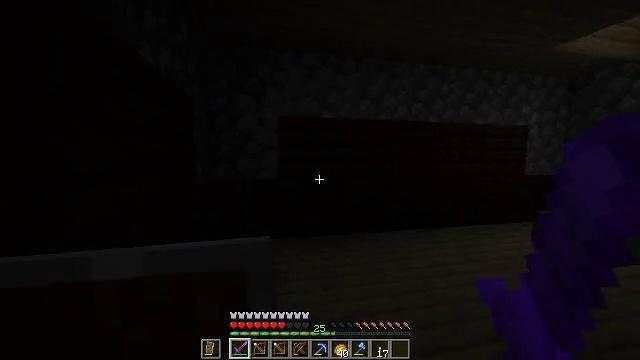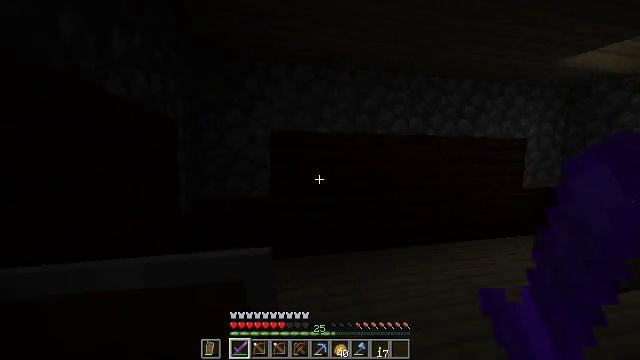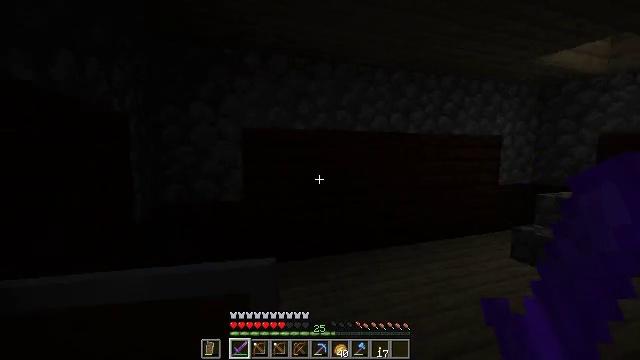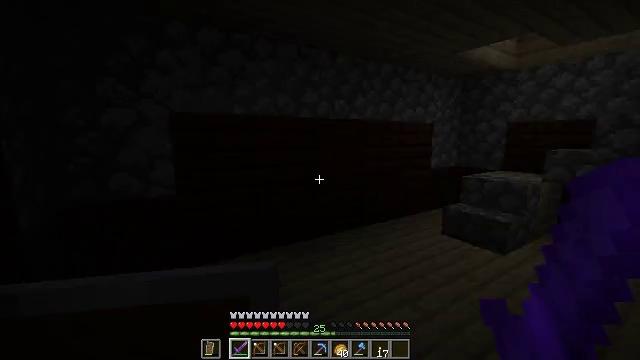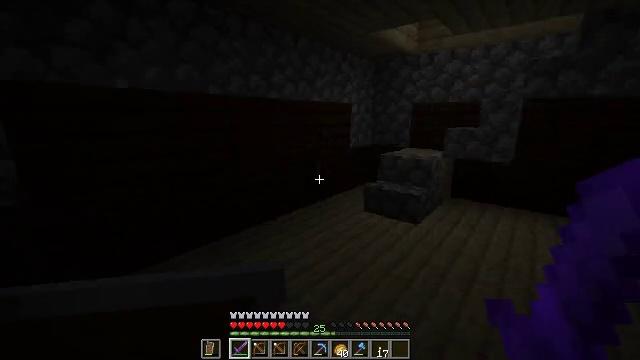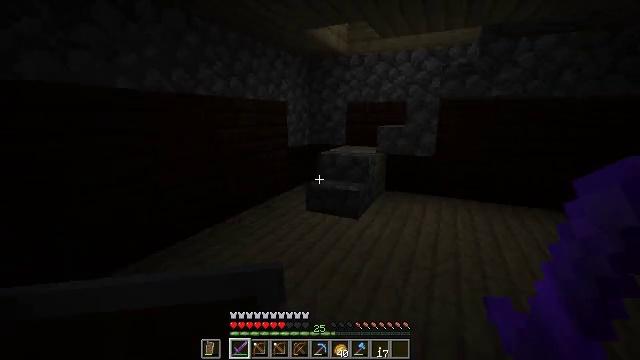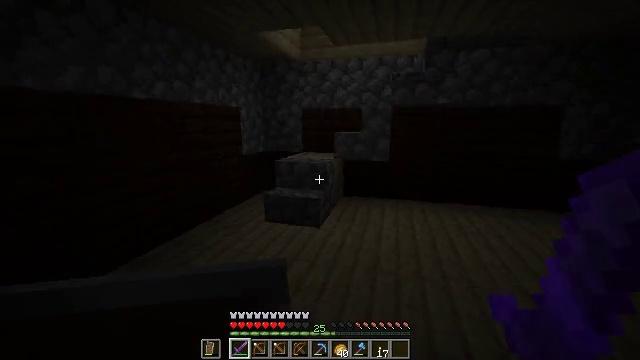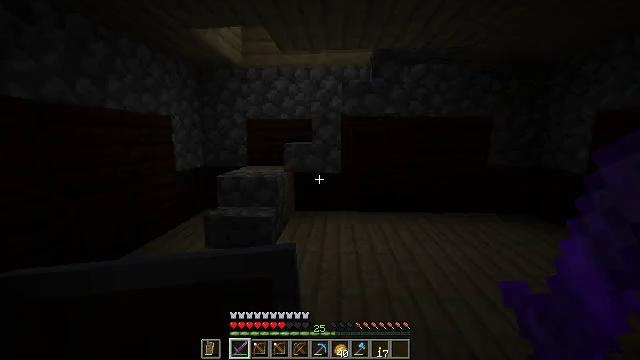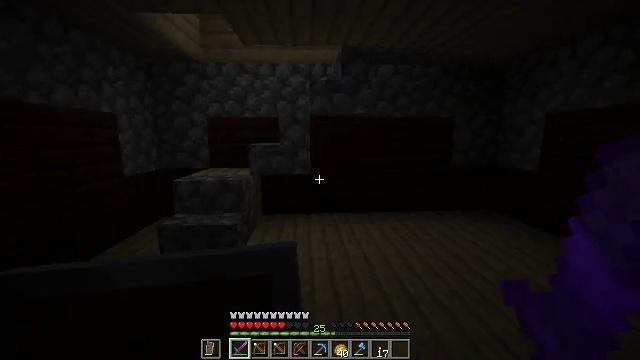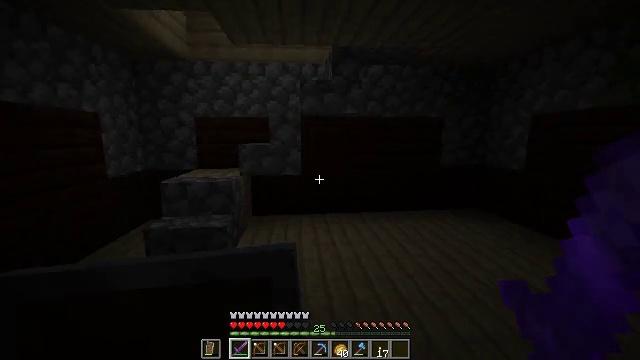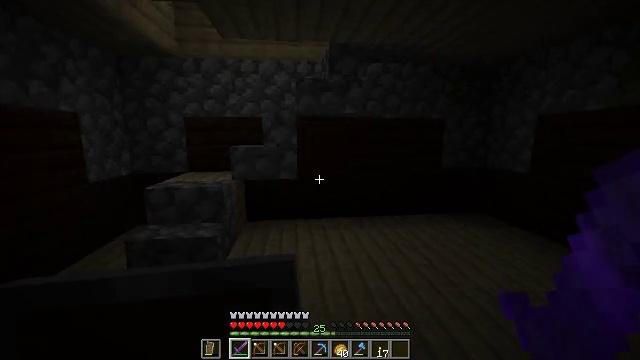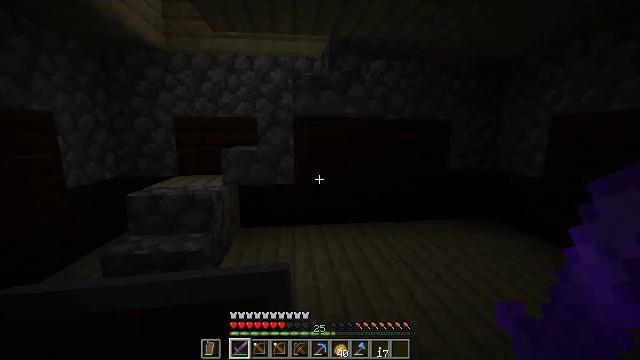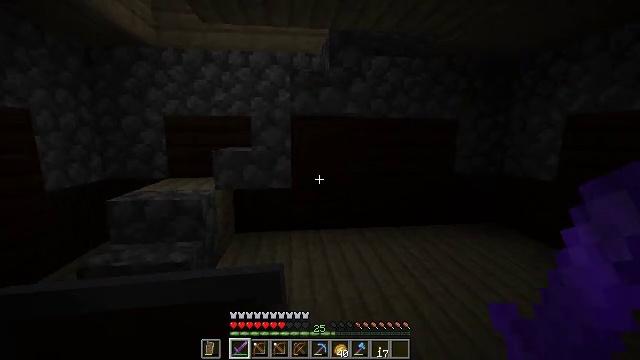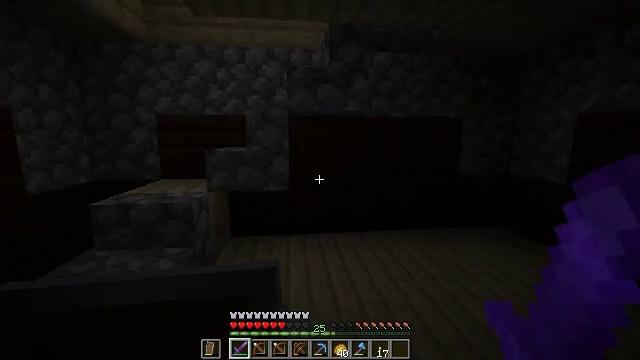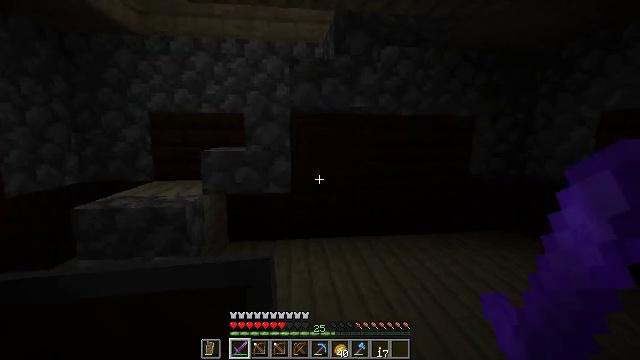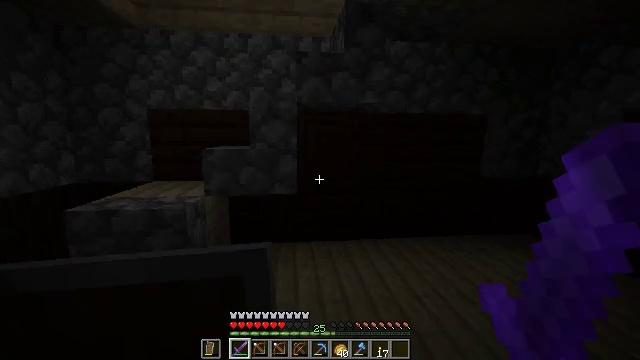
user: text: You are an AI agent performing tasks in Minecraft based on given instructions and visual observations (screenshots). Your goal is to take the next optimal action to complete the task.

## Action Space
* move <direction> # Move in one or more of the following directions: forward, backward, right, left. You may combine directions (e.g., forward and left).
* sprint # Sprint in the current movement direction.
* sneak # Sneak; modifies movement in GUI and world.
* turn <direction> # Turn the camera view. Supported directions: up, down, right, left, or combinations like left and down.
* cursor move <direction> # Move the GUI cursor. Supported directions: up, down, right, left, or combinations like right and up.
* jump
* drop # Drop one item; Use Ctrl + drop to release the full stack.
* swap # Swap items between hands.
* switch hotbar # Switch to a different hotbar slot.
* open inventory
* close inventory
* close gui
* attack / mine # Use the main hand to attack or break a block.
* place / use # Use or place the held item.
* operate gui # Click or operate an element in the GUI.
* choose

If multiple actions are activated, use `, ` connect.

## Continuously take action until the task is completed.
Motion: motion action
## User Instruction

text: Retrieve the white wall banner into your inventory.
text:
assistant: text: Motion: move forward, turn right
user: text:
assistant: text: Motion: move forward, turn right
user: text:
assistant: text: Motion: move forward, turn right and down
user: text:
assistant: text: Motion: move forward, turn right and down
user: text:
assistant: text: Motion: move forward, turn right
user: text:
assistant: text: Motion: move forward, turn right and up
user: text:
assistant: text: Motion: move forward, turn right and up
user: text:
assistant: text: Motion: move forward, turn right
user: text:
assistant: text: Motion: move forward, turn right
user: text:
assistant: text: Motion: move forward
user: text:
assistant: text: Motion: move forward
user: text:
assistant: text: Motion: move forward
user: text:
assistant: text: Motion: move forward
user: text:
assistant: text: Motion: move forward and move left
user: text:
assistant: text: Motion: move forward and move left
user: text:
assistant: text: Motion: move forward and move left
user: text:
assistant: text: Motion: move forward and move left
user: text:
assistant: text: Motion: move forward and move left
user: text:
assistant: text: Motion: move forward and move left
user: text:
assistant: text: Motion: move forward and move left
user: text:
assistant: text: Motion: move forward and move left
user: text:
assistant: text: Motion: move forward and move left
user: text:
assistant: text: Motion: move forward and move left
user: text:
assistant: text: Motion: move forward and move left
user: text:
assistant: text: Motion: move forward
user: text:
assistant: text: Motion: move forward
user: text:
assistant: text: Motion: move forward and move left
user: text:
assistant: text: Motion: move forward and move left
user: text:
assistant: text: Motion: move forward and move left
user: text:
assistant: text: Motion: move forward, turn right and up